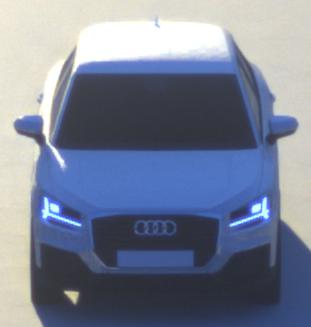
Make: Audi
Model: Q2
Model produced from: 2016
Model produced until: 2020
Doors: 5
Color: white
Road condition: dry road
Daytime: sunrise or sunset
Contrast: medium contrast